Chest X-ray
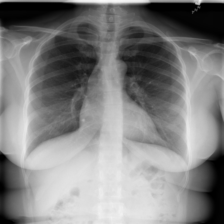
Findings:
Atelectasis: negative
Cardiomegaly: negative
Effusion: negative
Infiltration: negative
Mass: negative
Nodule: positive
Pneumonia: negative
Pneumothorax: negative
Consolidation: negative
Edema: negative
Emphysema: negative
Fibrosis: negative
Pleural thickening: negative
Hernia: negative